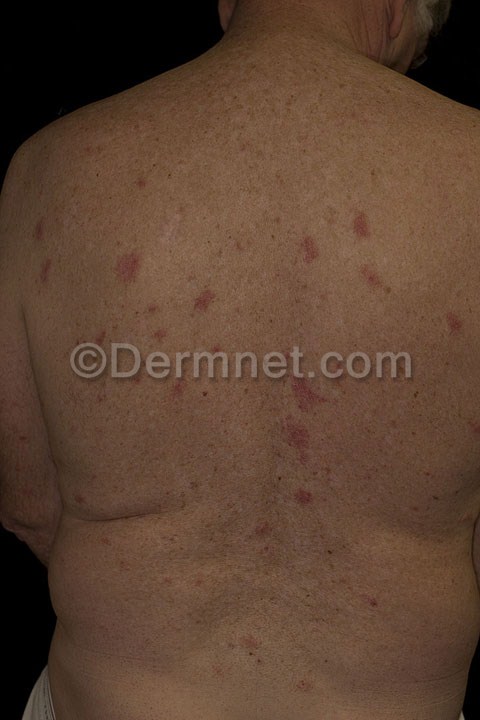
Disease: Eczema Photos